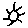
Label: sun